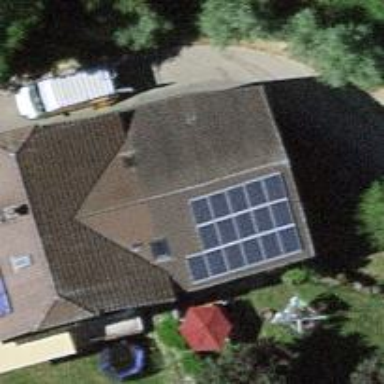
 consisting of solar photovoltaic panels."